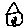
Label: house